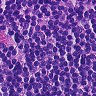
Metastatic tissue present: no